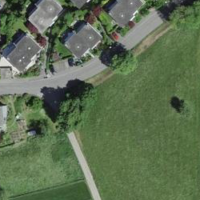
EUNIS habitat code: 25
Species observed at this site:
Populus tremula